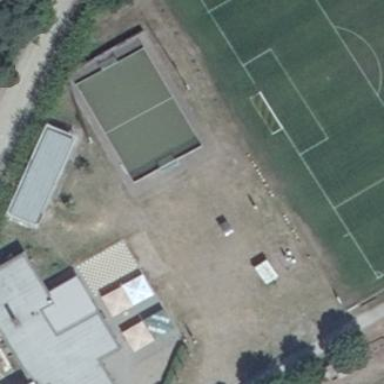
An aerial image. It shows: Field hockey pitch where players can enjoy the sport.